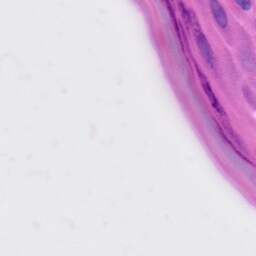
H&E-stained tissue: Skin